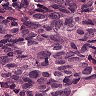
Metastatic tissue present: yes